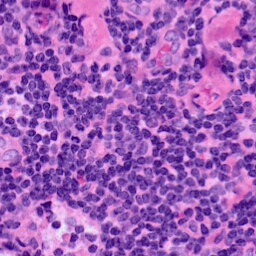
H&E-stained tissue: LymphNode